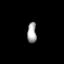
Tissue: prostate
Cell type: Fibroblasts
Senescence score: 0.7491
Nuclear area (px): 184
Mean DAPI intensity: 166.179